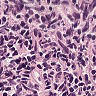
Metastatic tissue present: no